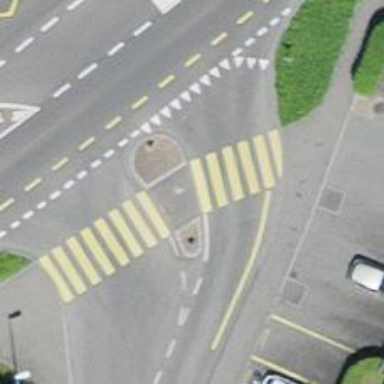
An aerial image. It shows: Marked footway crossing with zebra crossing reference and central island.